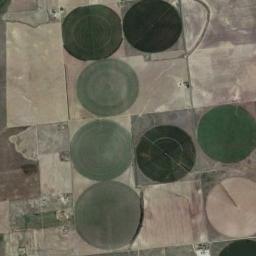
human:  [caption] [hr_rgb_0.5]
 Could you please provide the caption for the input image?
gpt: Several green circular farmlands and a khaki circular farmlands are surrounded by wasteland .

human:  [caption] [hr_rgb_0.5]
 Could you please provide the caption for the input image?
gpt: The circular farmland is divided into different areas .

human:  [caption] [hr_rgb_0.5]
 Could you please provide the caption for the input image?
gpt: Eight neatly arranged circular green fields of dark green, Light green and light brown .

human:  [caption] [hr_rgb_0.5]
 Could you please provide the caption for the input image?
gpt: Some green circle farmland are in the bare land .

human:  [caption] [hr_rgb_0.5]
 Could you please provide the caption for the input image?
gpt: There are some circular farmlands of the same size .